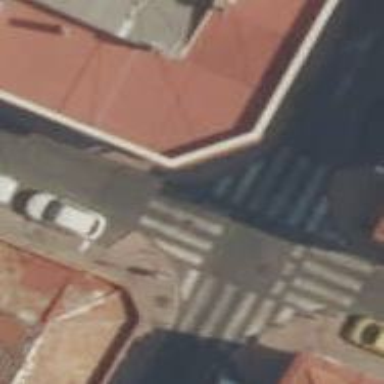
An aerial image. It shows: Uncontrolled zebra crossing on the road.